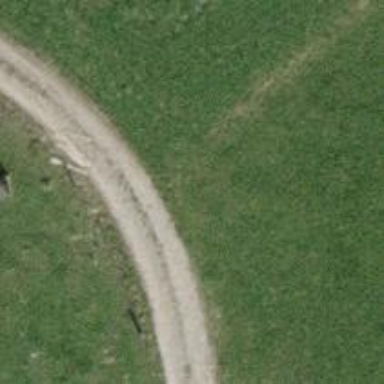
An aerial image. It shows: Compacted track road with grade3 tracktype.